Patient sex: M
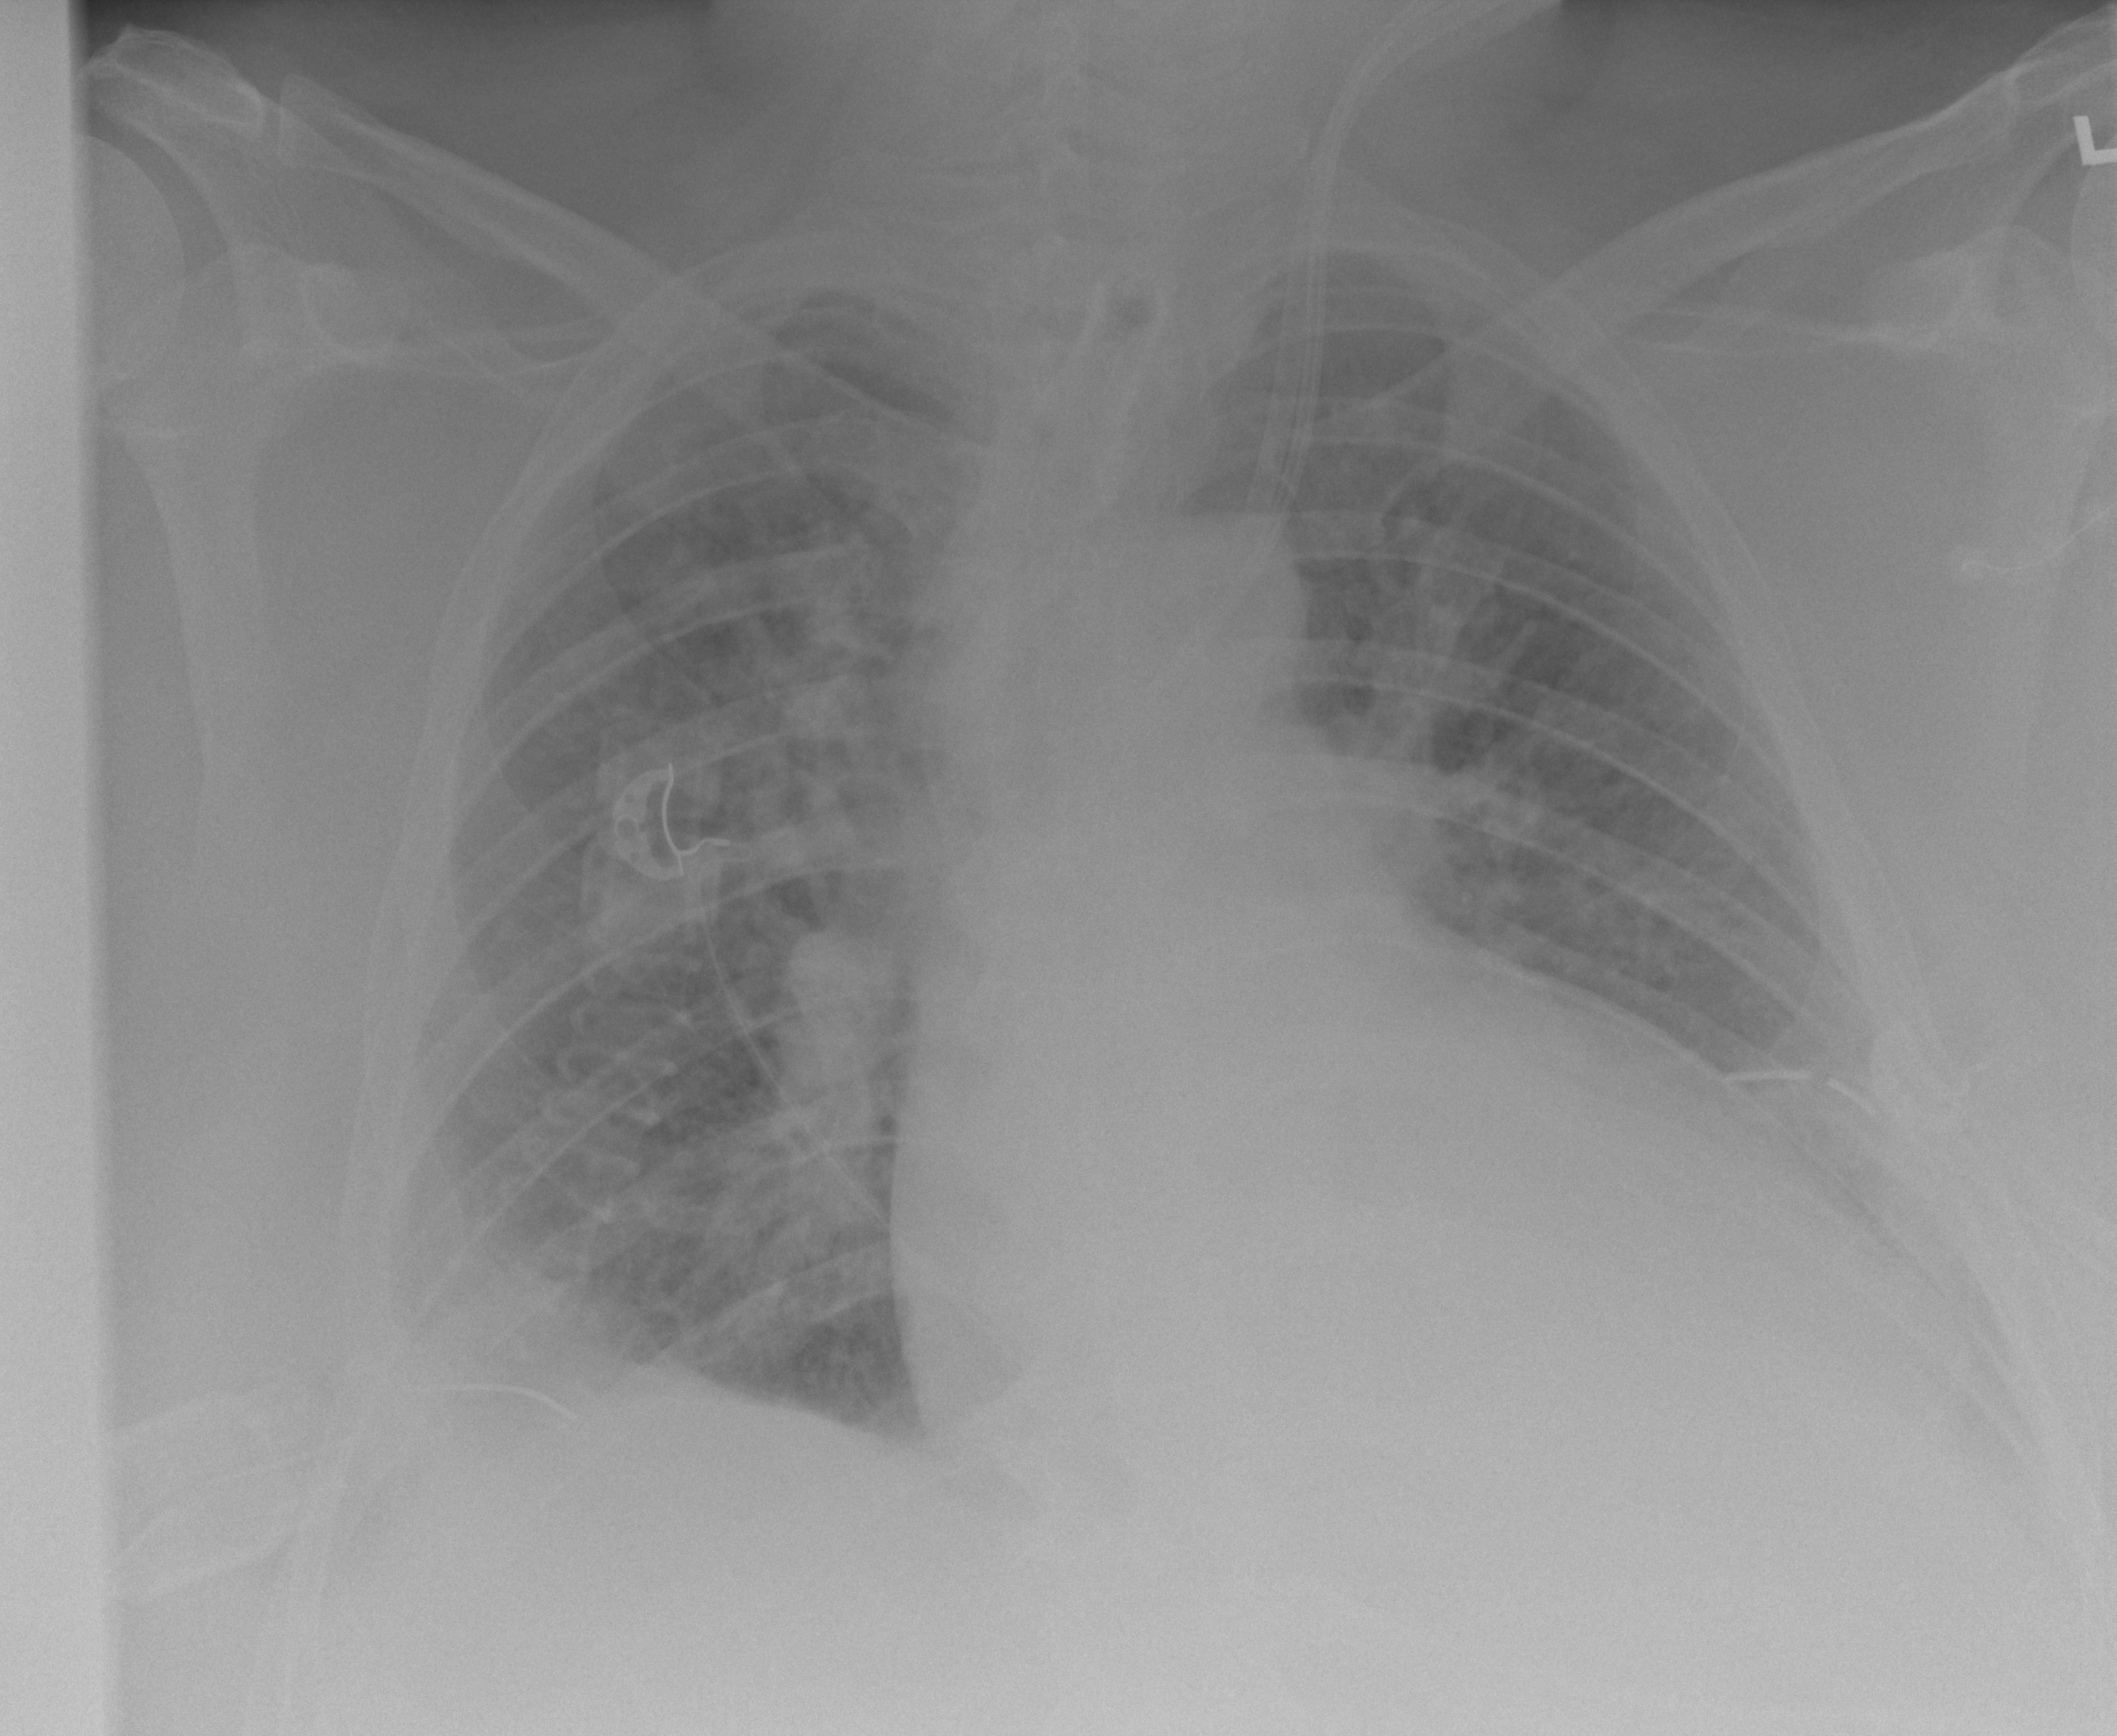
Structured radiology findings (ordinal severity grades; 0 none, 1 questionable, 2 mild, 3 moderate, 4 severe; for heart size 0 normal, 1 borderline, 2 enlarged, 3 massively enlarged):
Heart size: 2
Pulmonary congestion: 2
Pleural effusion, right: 2
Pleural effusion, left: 2
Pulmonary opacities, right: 2
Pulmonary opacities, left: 0
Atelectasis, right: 2
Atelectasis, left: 2